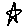
Label: star